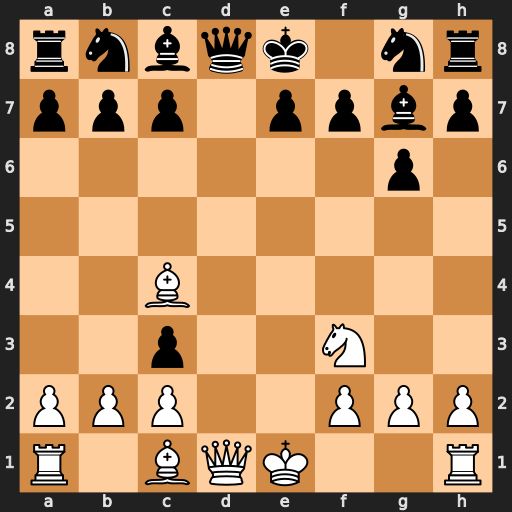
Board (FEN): rnbqk1nr/ppp1ppbp/6p1/8/2B5/2p2N2/PPP2PPP/R1BQK2R
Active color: w
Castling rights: KQkq
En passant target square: -
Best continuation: Bxf7+ Kxf7 Qxd8